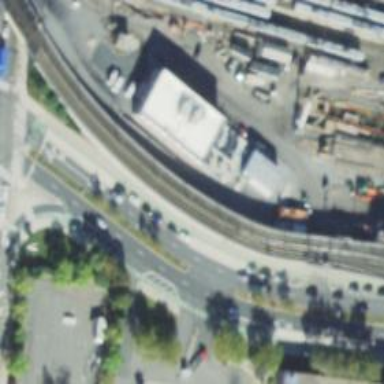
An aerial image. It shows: Light rail railway with electrified contact line running along embankment.